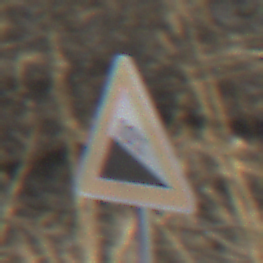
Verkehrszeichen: Gefaelle10
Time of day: Midday
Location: Outdoor (Nature)
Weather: Clear
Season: NotSpecified
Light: Natural